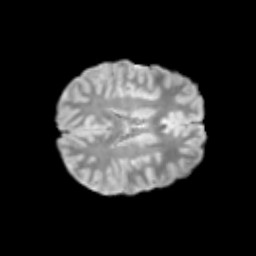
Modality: T2w
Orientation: axial
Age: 11
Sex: male
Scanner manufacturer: siemens
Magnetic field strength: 3 T
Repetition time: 3.8 s
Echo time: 0.07 s